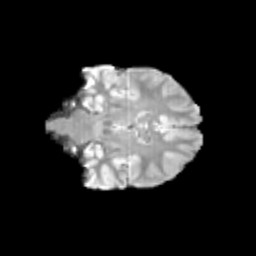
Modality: T2w
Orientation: coronal
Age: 12
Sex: female
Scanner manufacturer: siemens
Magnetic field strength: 3 T
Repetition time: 3.8 s
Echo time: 0.07 s